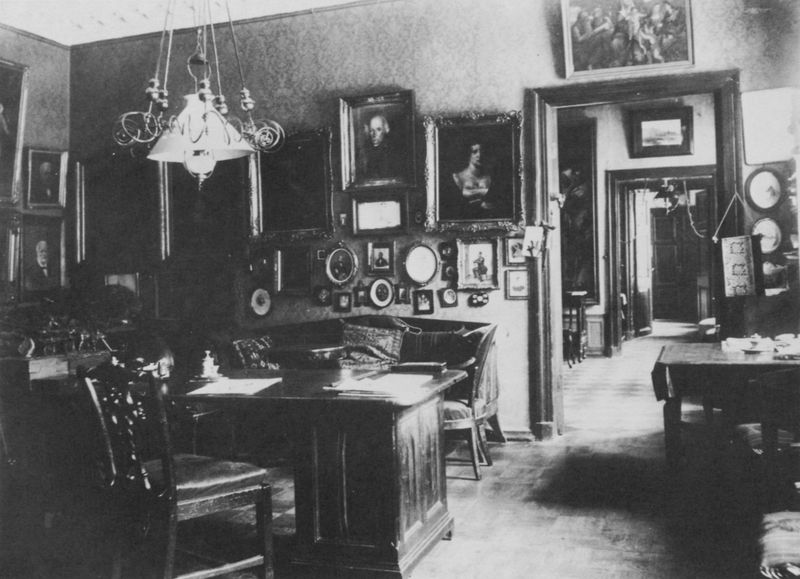
Titel: »Fin-de-siècle«-Interieur, Ort unbekannt
Künstler: Russischer Photograph
Schlagwörter: gemälde, weiß, holz, lampe, raum, schwarz, stuhl, tisch, tische, tür, zimmer, wand, rahmen, boden, reich, sessel, bilder, schreibtisch, sofa, wohnzimmer, türen, strom, kissen, könig, stube, foto, fotografie, porträts, schwarz weiß, residenz, büro, wohnraum, enfilade